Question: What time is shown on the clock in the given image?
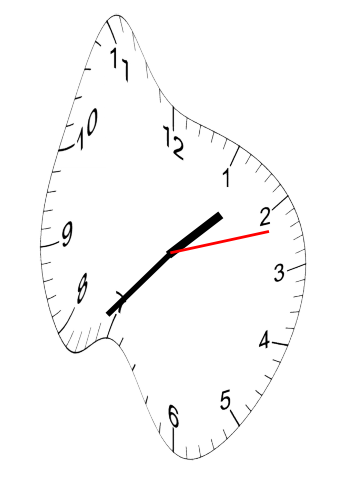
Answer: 01:37:12